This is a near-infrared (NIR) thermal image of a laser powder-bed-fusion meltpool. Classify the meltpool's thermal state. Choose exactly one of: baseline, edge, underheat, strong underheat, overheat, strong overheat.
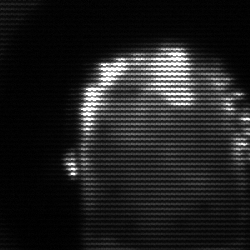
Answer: baseline